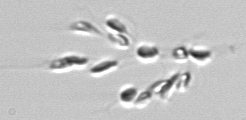
Label: Dinobryon